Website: ulta-beauty
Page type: customer-info-address
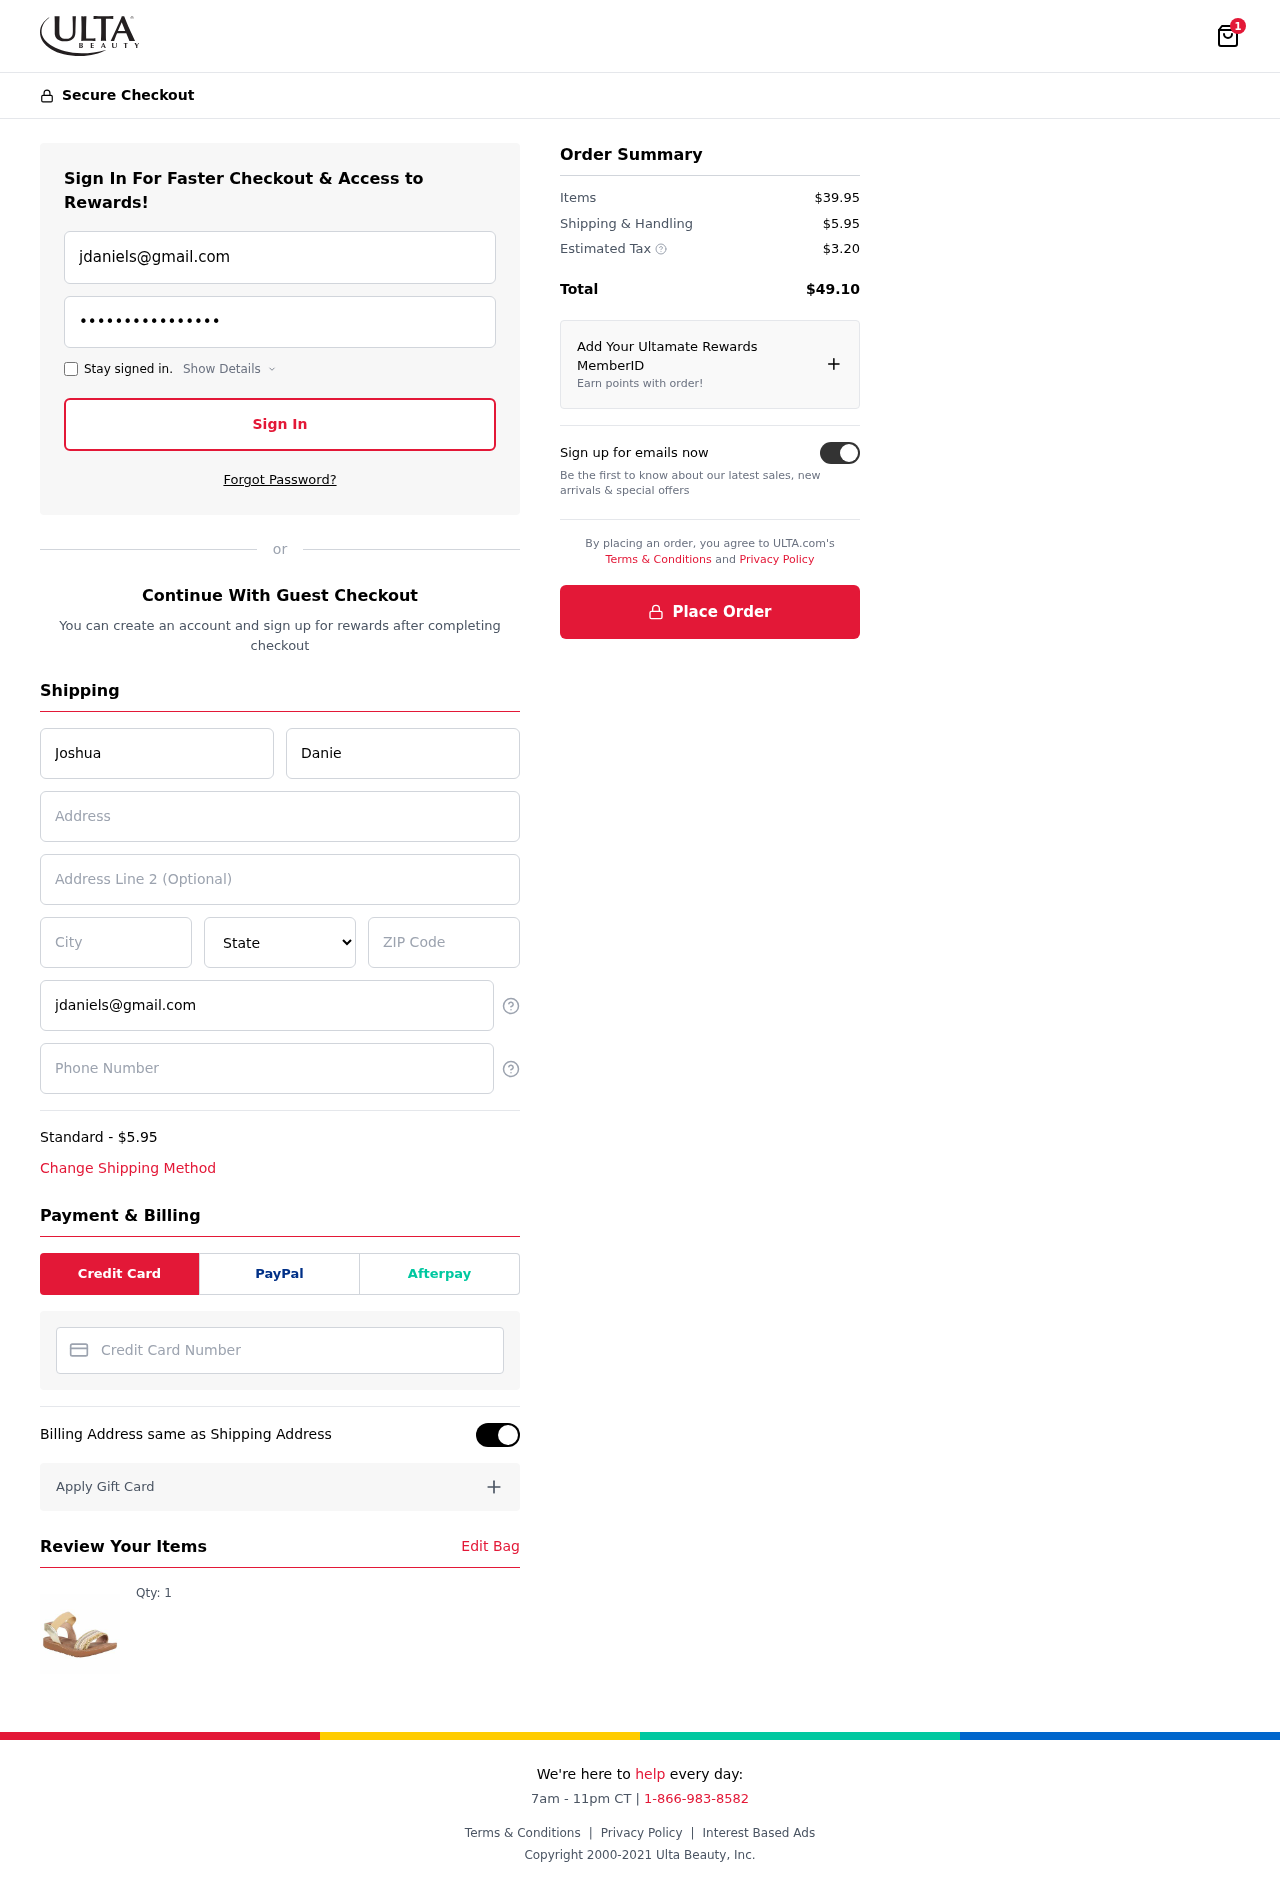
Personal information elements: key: PII_CARD_NUMBER
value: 4657 2738 0165 8452
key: PII_CITY
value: Jonesville
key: PII_EMAIL
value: jdaniels@gmail.com
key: PII_FIRSTNAME
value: Joshua
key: PII_LASTNAME
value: Daniels
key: PII_PHONE
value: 8219491228
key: PII_POSTCODE
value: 20340
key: PII_STATE
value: South Dakota
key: PII_STREET
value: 46709 Ibarra Parkways Suite 061
Product elements: key: PRODUCT1_QUANTITY
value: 1
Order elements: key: ORDER_NUM_ITEMS
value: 1
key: ORDER_SHIPPING_COST
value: $5.95
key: ORDER_ITEMS_TOTAL
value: $39.95
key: ORDER_SHIPPING_COST2
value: $5.95
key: ORDER_TAX
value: $3.20
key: ORDER_TOTAL
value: $49.10